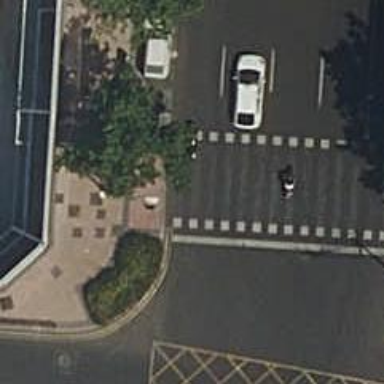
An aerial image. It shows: Zebra crossing with traffic signals.